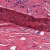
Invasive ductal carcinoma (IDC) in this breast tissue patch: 1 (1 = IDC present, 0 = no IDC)